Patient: sex M, age 36
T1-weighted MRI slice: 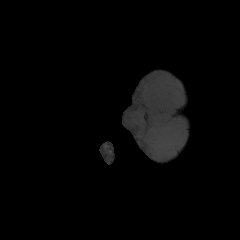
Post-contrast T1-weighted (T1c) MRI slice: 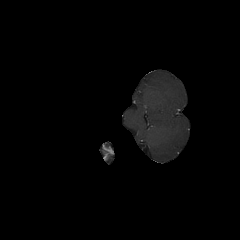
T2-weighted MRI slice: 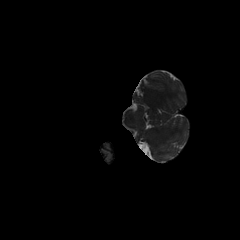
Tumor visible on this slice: no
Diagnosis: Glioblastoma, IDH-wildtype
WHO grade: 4